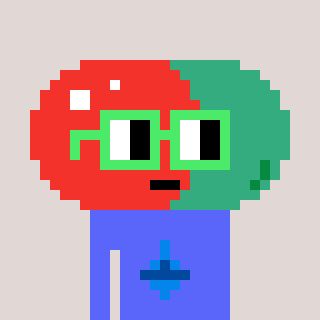
a pixel art character with square light green glasses, a pill-shaped head and a purple-colored body on a warm background